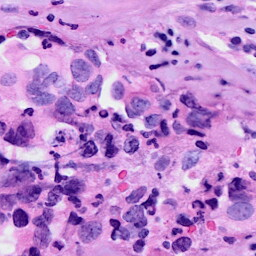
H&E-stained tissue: Breast